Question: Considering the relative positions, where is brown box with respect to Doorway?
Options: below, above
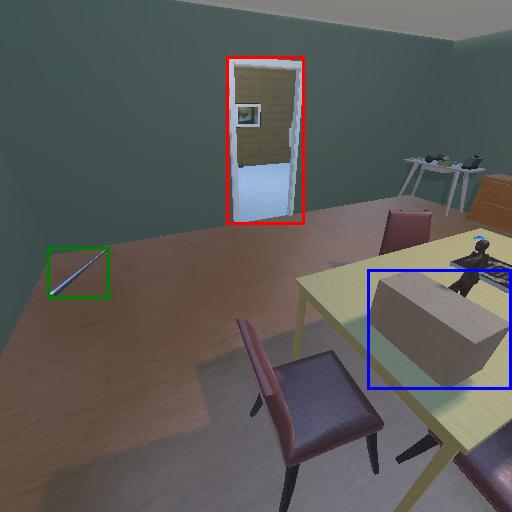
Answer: below